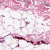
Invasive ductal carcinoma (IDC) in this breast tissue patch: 0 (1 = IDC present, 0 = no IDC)